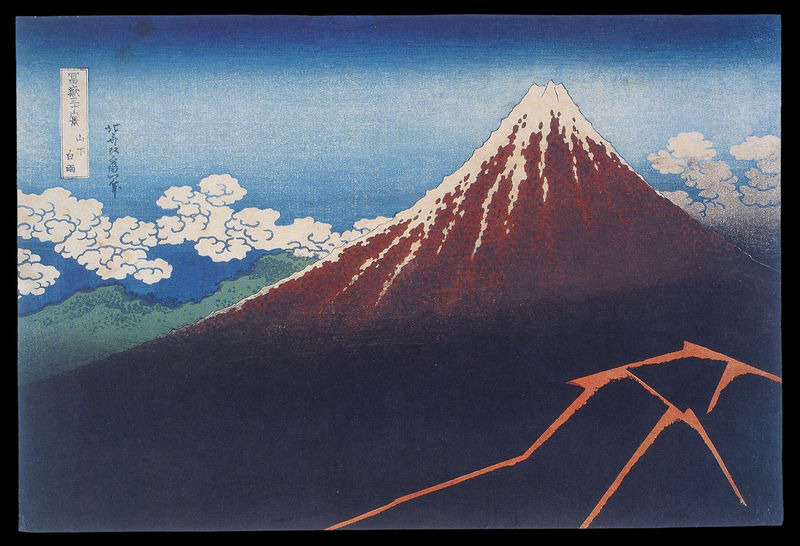
Titel: 36 Ansichten des Fuji
Künstler: Katsushika Hokusai
Institution: Honolulu, Honolulu Academy of Arts
Schlagwörter: berg, blau, dunkel, gemälde, himmel, meer, schatten, weiß, wolken, grün, landschaft, braun, orange, schwarz, zeichen, zeichnung, eis, rot, schnee, weg, bild, natur, wege, wald, holzschnitt, japan, küste, schrift, welle, berge, gebirge, risse, formen, tafel, japanisch, schriftzeichen, hoch, lava, vulkan, groß, text, senkrecht, china, zacken, farbholzschnitt, spruchband, schriftband, spalt, fuji, fujiyama, hokusai, berk, fudji, fudjijama, futjijama, fuyi, bergt